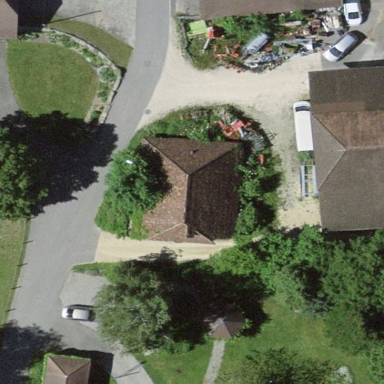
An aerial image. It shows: Rural barn.